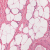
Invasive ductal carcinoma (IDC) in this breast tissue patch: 1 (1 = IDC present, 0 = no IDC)